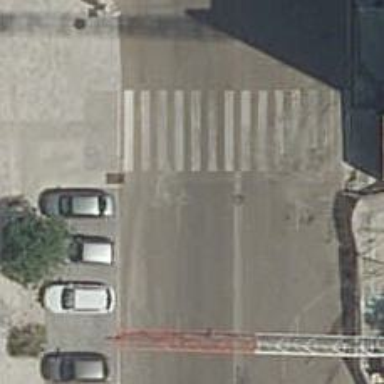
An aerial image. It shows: Uncontrolled crossing on the road.